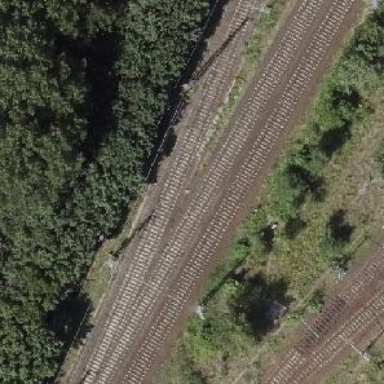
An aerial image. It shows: Railway track with contact lines for electrification.